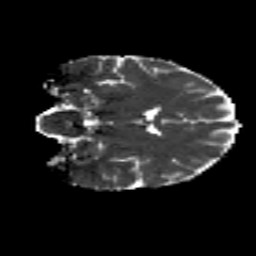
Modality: MD
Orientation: coronal
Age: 20
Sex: female
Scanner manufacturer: siemens
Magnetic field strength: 3 T
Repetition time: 8.8 s
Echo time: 0.085 s